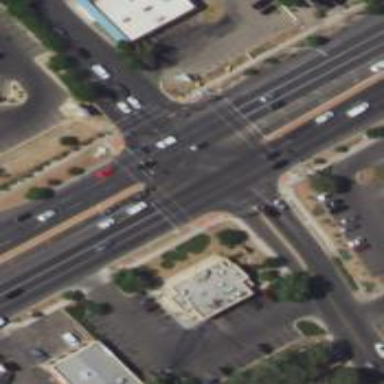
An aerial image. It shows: Solid crossing edge road marking.